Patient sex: M
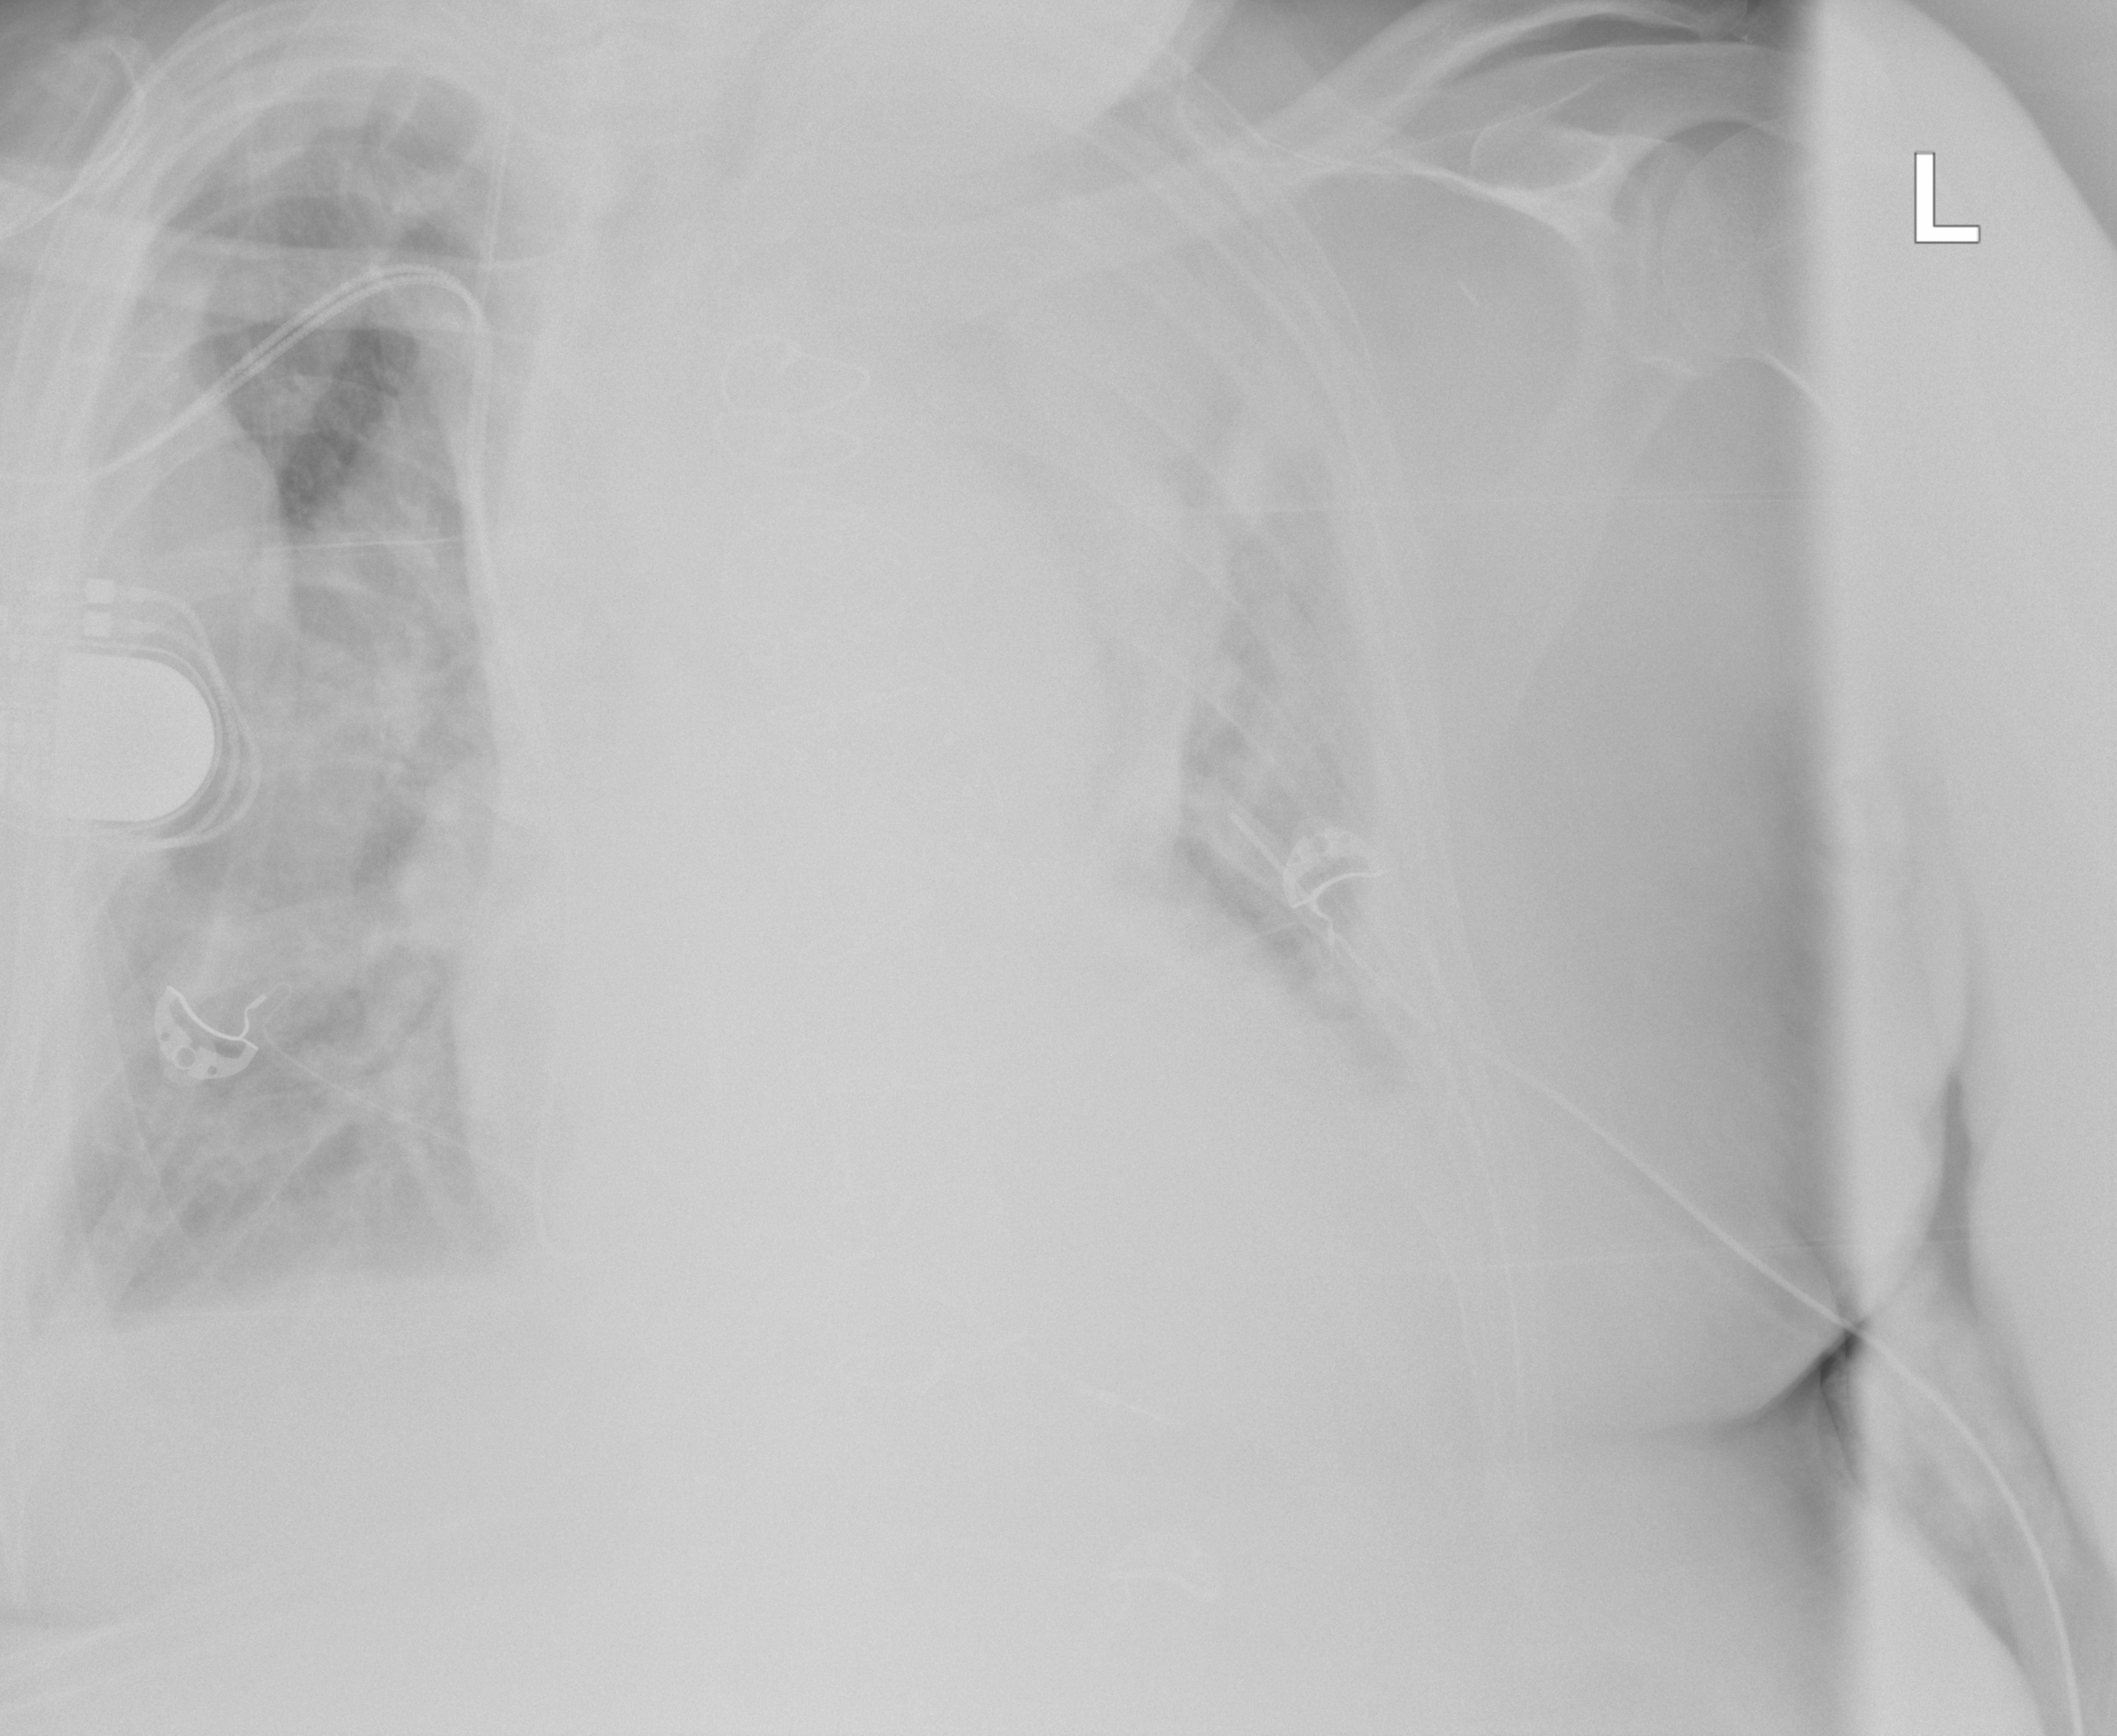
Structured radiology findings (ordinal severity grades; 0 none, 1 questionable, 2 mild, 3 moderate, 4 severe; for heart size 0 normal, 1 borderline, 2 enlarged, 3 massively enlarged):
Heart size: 2
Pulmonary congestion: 2
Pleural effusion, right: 2
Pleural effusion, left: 2
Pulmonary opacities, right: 0
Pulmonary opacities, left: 0
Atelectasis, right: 2
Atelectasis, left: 3